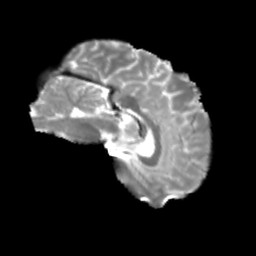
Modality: T2w
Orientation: sagittal
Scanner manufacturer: siemens
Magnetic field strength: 3 T
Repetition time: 4 s
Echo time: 0.0594 s